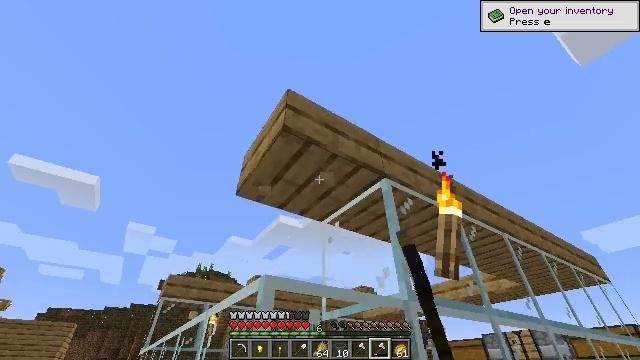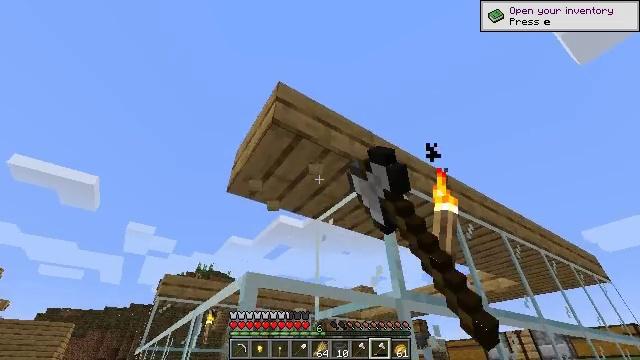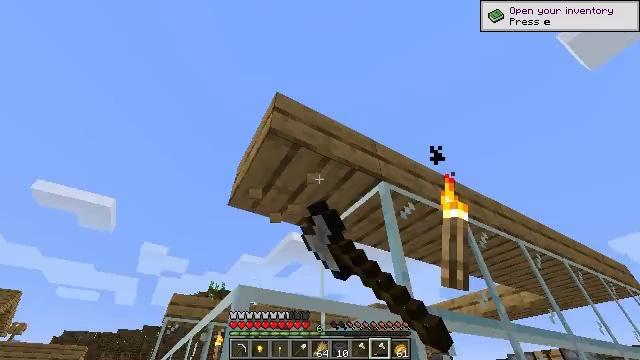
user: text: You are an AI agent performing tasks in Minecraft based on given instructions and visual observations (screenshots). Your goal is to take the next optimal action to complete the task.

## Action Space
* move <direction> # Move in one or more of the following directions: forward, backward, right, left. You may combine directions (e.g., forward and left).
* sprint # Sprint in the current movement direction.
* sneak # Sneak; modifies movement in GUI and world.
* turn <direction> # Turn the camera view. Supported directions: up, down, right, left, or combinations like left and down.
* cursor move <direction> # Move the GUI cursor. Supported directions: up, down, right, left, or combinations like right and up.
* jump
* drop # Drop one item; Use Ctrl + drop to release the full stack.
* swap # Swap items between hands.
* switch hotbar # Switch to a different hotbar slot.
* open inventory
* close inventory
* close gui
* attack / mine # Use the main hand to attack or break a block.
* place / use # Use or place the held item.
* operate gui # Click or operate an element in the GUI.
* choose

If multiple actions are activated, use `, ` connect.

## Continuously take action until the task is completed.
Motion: motion action
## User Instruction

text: Remove the glass to use the space.
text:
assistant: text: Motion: move forward and move right, attack / mine
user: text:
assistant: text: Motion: move forward and move right, turn left and up, attack / mine
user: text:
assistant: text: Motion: attack / mine